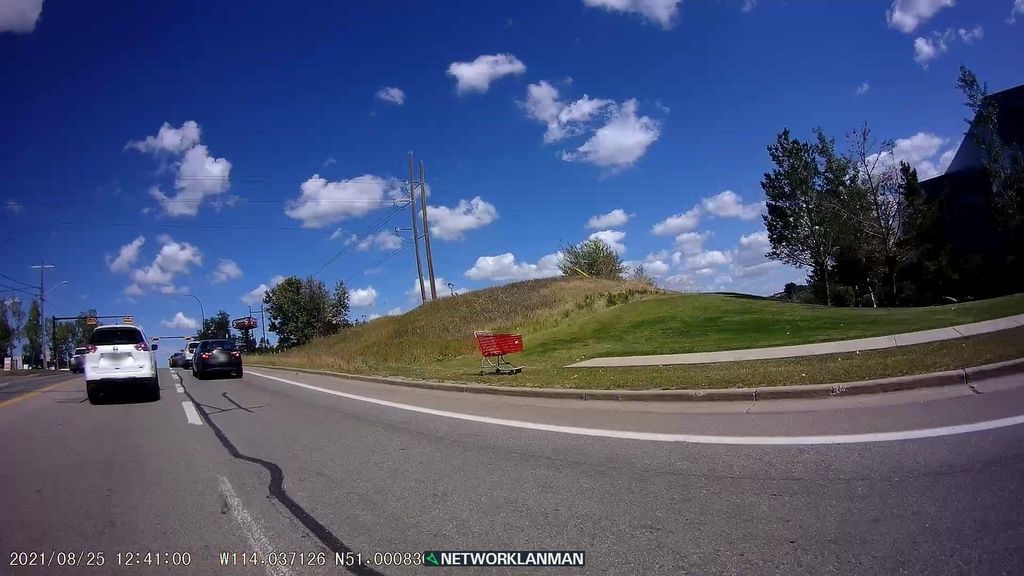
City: calgary